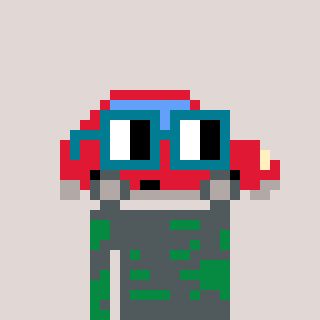
a pixel art character with square dark green glasses, a car-shaped head and a green-colored body on a warm background